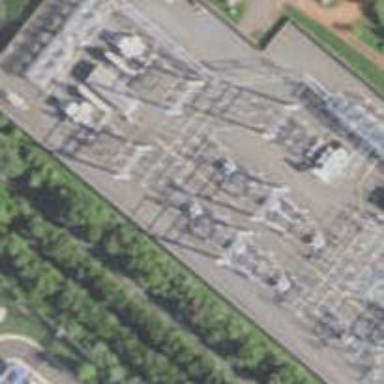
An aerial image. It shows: Switch used for power control.